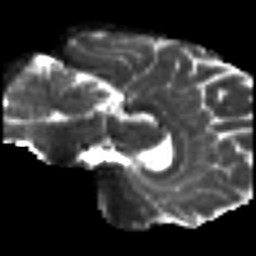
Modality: T2w
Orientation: sagittal
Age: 35
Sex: female
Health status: healthy
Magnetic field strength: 3 T
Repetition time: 8.4 s
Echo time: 0.0926 s